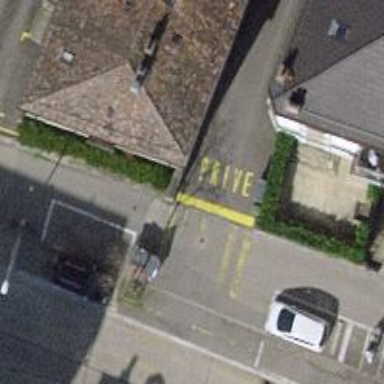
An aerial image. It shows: Kerb serving as barrier.